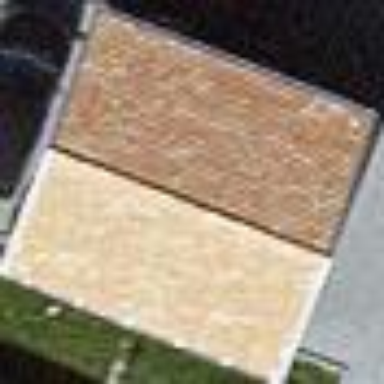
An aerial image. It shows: Carport building.